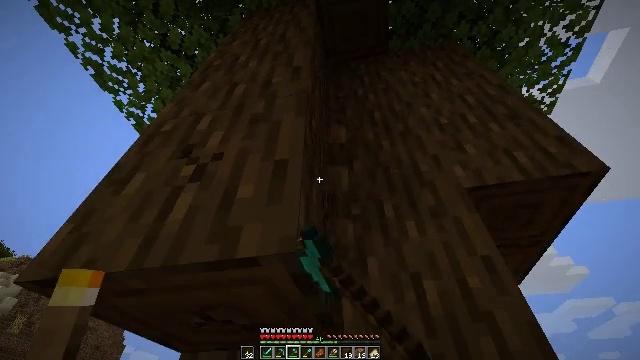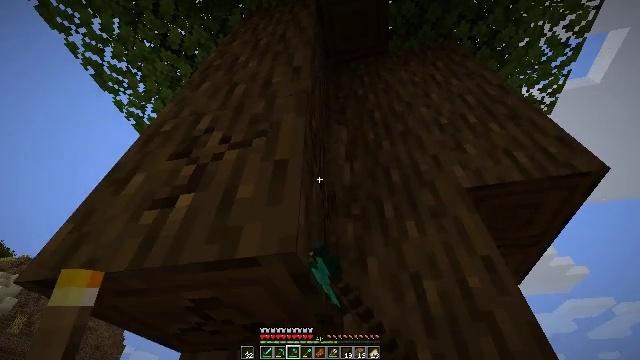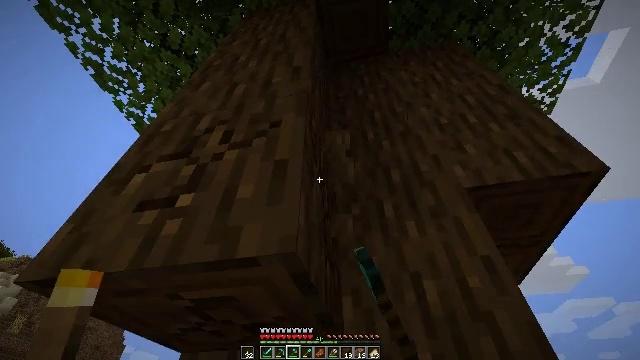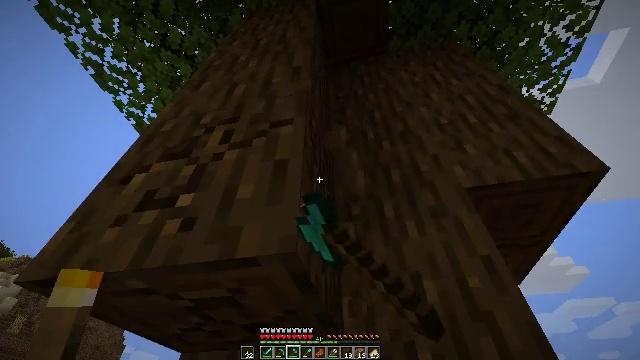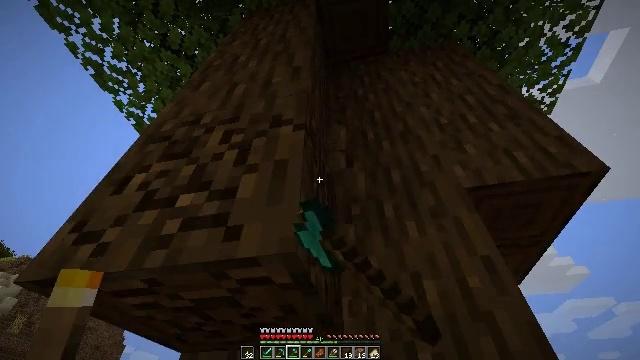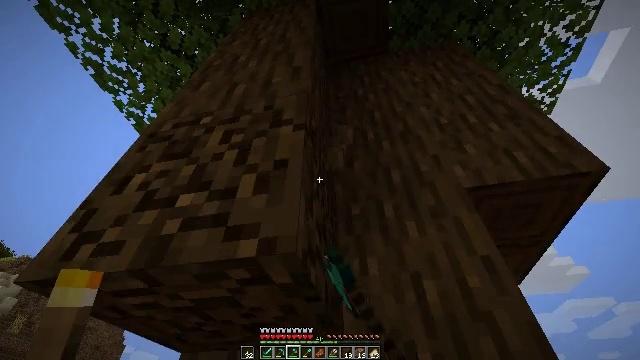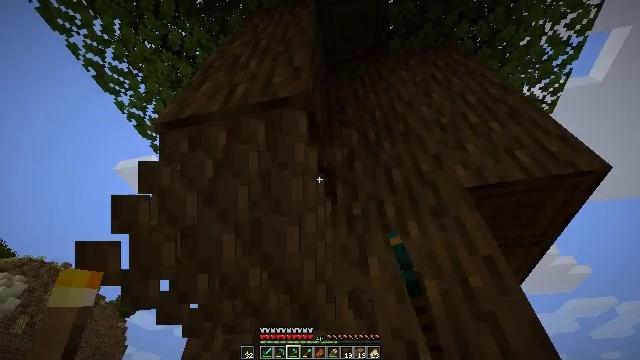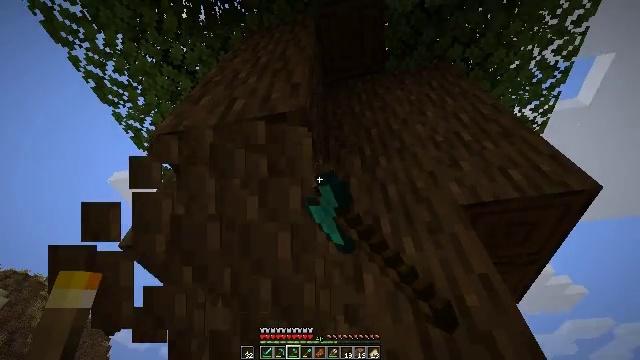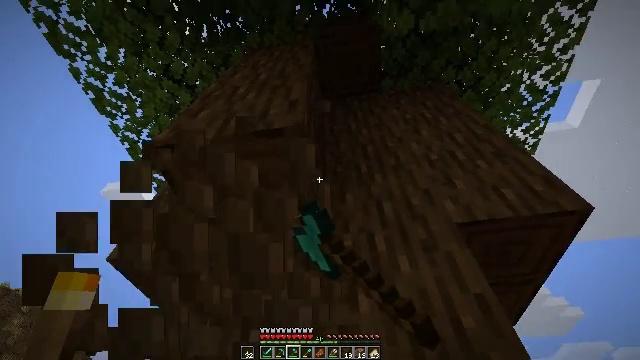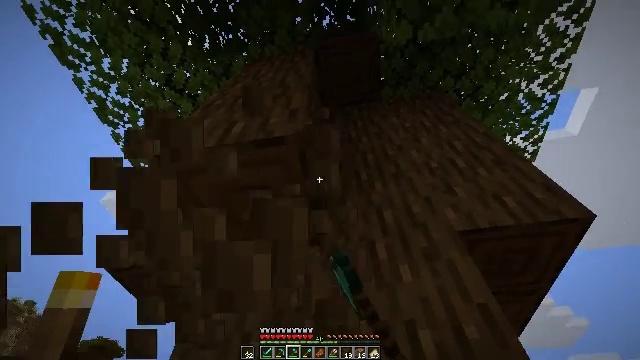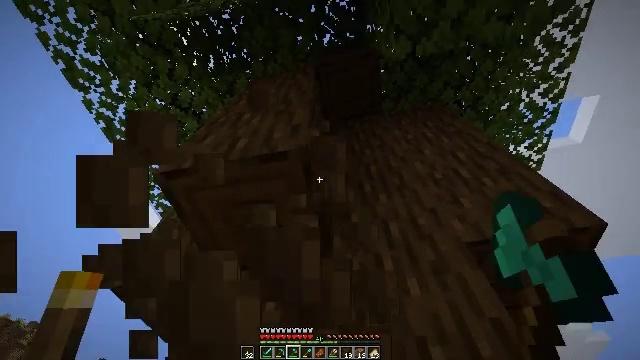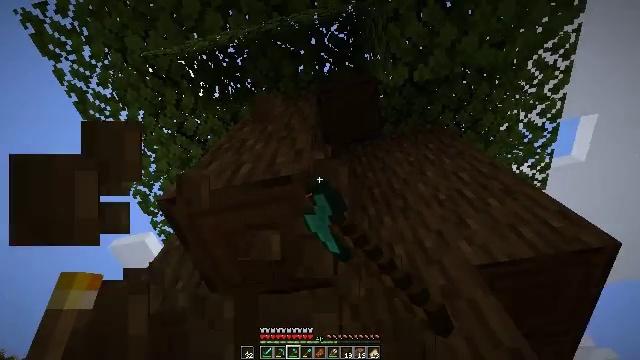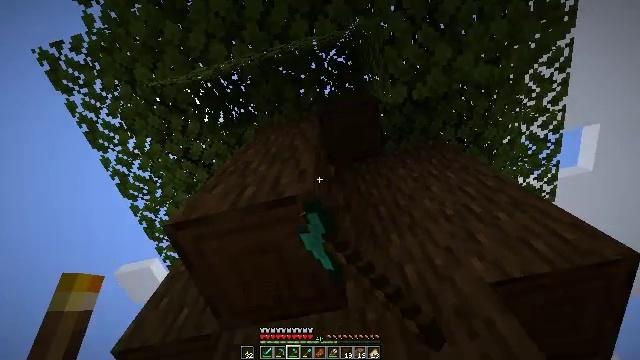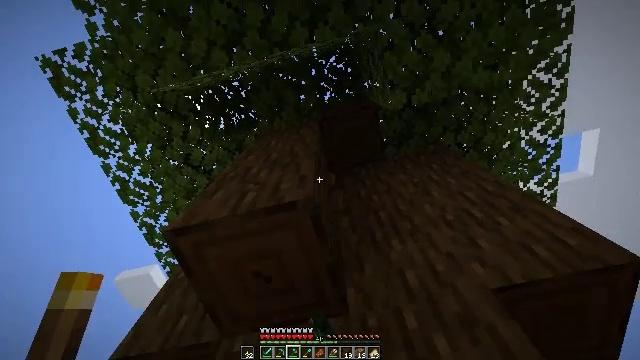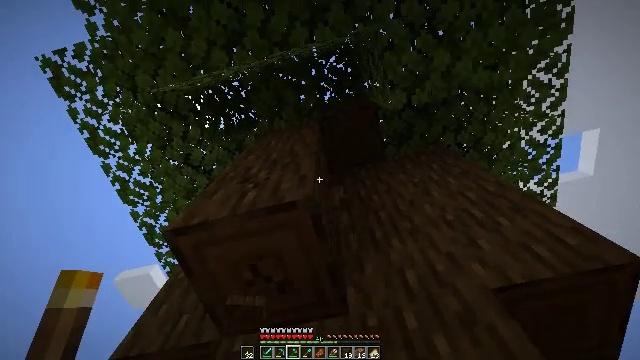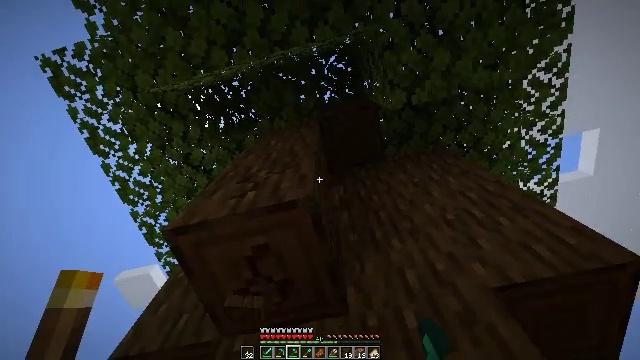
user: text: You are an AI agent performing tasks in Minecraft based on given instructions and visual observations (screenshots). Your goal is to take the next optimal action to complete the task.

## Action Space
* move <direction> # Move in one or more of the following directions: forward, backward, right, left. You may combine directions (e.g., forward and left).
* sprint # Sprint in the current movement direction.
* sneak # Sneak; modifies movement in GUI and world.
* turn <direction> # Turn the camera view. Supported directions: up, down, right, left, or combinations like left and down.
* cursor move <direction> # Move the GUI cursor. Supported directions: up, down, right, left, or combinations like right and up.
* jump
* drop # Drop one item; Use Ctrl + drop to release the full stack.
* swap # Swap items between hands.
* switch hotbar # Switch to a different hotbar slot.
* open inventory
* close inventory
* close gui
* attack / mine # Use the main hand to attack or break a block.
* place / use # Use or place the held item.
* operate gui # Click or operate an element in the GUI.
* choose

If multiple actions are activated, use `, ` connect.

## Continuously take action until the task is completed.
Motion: motion action
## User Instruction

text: Collect dark oak log for building.
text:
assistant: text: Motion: attack / mine
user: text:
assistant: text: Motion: attack / mine
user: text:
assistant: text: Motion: attack / mine
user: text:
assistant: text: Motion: attack / mine
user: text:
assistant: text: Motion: attack / mine
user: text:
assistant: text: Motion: attack / mine
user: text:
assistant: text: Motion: turn right and up, attack / mine
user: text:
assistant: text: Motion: turn right and up, attack / mine
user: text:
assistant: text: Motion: turn up, attack / mine
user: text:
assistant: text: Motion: turn left and up, attack / mine
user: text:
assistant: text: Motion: turn left and up, attack / mine
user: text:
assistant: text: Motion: turn left and up, attack / mine
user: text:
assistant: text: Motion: turn up, attack / mine
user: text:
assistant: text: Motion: attack / mine
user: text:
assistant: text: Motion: move forward, attack / mine
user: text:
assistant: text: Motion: move forward, attack / mine
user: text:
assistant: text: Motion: move forward, attack / mine
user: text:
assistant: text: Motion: move forward, turn left and up, attack / mine
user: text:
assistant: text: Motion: turn left and up, attack / mine
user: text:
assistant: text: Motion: turn left and up, attack / mine
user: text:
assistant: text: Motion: turn up, attack / mine
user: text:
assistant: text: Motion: turn up, attack / mine
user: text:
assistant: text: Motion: attack / mine
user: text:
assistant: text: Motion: attack / mine
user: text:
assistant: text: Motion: attack / mine
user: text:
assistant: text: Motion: attack / mine
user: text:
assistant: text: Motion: attack / mine
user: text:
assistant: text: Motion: attack / mine
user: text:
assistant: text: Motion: attack / mine
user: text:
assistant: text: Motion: attack / mine